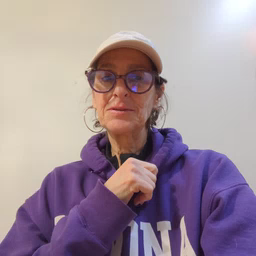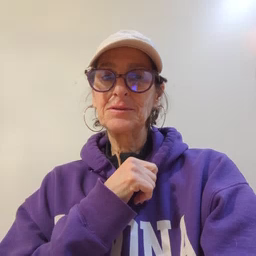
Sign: shhh